Question: I am using 'GroupLayout' for my main layout, and baseline alignment works fine, until I add internal panels. It seems the baseline is not propagated through these panels: While all buttons, labels, etc. directly added to the panel with 'GroupLayout' are properly aligned with respect to their baseline, the components inside the inner panels are not.
Since Scala Swing surprisingly doesn't have a 'GroupPanel', I am using the one from <URL>, but that shouldn't be important, as I am sure it's an issue of the underlying swing classes and how to condition them.
'''
import swing._
import eu.flierl.grouppanel.GroupPanel
val f = new Frame {
contents = new GroupPanel {
val but = new Button { text = "button" }
val lb = new Label { text = "label" }
val inner = new FlowPanel {
contents += new Button { text = "ibut" }
contents += new Label { text = "ilab" }
}
theHorizontalLayout is Sequential (but, lb, inner)
theVerticalLayout is Parallel(Baseline)(but, lb, inner)
}
centerOnScreen()
pack()
open()
}
'''
Note in the screenshot, how the inner panel is aligned with the bottom and not baseline. This problem is independent of the layout manager used for the child panel (it could be another group layout).

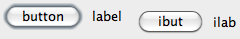
Answer: It seems, 'getBaseline' of the underlying peer must be overridden. Too bad there is no hook for that in Scala Swing (perhaps because it would make it rely on Java 1.6?)
'''
val f = new Frame {
contents = new GroupPanel {
val but = new Button { text = "button" }
val lb = new Label { text = "label" }
val inner = new FlowPanel {
val b = new Button { text = "ibut" }
override lazy val peer: javax.swing.JPanel =
new javax.swing.JPanel(new java.awt.FlowLayout(1)) with SuperMixin {
override def getBaseline(w: Int, h: Int): Int =
b.peer.getBaseline(w, h) + getInsets().top
}
// vGap = 0
contents += b
contents += new Label { text = "ilab" }
}
theHorizontalLayout is Sequential(but, lb, inner)
theVerticalLayout is Parallel(Baseline)(but, lb, inner)
}
centerOnScreen()
pack()
open()
}
'''